Question: I am working with ASP.NET MVC 5 and have this simple ViewModel.
'''
public class ArtistVM
{
public string FName { get; set; }
public string LName { get; set; }
public HttpPostedFileBase ImgUpload { get; set; }
}
'''
I know that I require a custom editor template for 'HttpPostedFileBase', so I have gone ahead and added a 'HttpPostedFileBase.cshtml' to '~/Views/Shared/EditorTemplates/' inside that I have the following:
'''
@model HttpPostedFileBase
@Html.TextBoxFor(model => model, new { type = "file" })
'''
This seem to work OK as far as displaying the input of type file!

The problem occurs when it comes to posting and binding, my 'ImgUpload' property always comes back as null, which tells me something is not right in my Editor Template.
Code for the new artist view is shown below:
'''
@using (Html.BeginForm("New", "Artist", FormMethod.Post, new { encrypt = "multipart/form-data"}))
{
@Html.AntiForgeryToken()
<div class="form-horizontal">
@Html.ValidationSummary(true, "", new { @class = "text-danger" })
<div class="form-group">
@Html.LabelFor(model => model.FName, htmlAttributes: new { @class = "control-label col-md-2" })
<div class="col-md-10">
@Html.EditorFor(model => model.FName, new { htmlAttributes = new { @class = "form-control" } })
@Html.ValidationMessageFor(model => model.FName, "", new { @class = "text-danger" })
</div>
</div>
<div class="form-group">
@Html.LabelFor(model => model.LName, htmlAttributes: new { @class = "control-label col-md-2" })
<div class="col-md-10">
@Html.EditorFor(model => model.LName, new { htmlAttributes = new { @class = "form-control" } })
@Html.ValidationMessageFor(model => model.LName, "", new { @class = "text-danger" })
</div>
</div>
<div class="form-group">
@Html.LabelFor(model => model.ImgUpload, htmlAttributes: new { @class = "control-label col-md-2" })
<div class="col-md-10">
@Html.EditorFor(model => model.ImgUpload, new { htmlAttributes = new { @class = "form-control" } })
@Html.ValidationMessageFor(model => model.ImgUpload, "", new { @class = "text-danger" })
</div>
</div>
<div class="form-group">
<div class="col-md-offset-2 col-md-10">
<input type="submit" value="Add Artist" class="btn btn-primary" />
</div>
</div>
</div>
}
'''
And the Controller Action handling the post is:
'''
[HttpPost]
public ActionResult New(ArtistNewVM vm)
{
var validImageTypes = new string[]
{
"image/gif",
"image/jpeg",
"image/pjpeg",
"image/png"
};
if (vm.ImgUpload == null || vm.ImgUpload.ContentLength == 0)
{
// ** gets inside here **
ModelState.AddModelError("ImageUpload", "This field is required");
}
else if (!validImageTypes.Any(vm.ImgUpload.ContentType.Contains))
{
ModelState.AddModelError("ImageUpload", "Please choose either a GIF, JPG or PNG image.");
}
if (ModelState.IsValid)
{
// do the magic
}
return View(vm);
}
'''
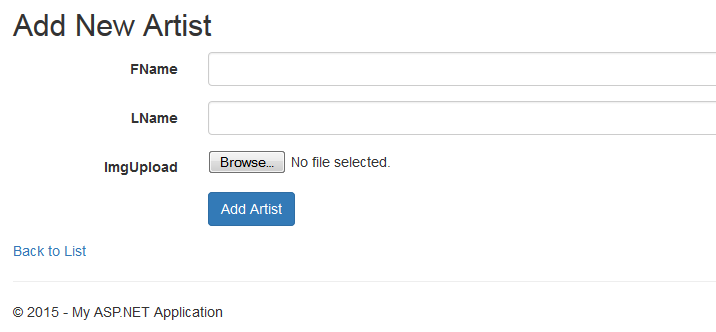
Answer: You have html attribute wrong in form it is 'enctype' which stands for not 'encrypt' <URL>
> > The 'enctype' attribute's purpose is to indicate how form data should be encoded prior to it being sent to the location defined in the action attribute.
Change:
'''
new { encrypt = "multipart/form-data"}
'''
to:
'''
new { enctype = "multipart/form-data"}
'''